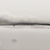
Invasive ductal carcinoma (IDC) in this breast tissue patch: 0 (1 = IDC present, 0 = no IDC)